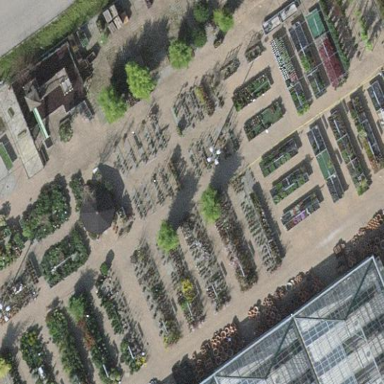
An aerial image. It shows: Garden center.